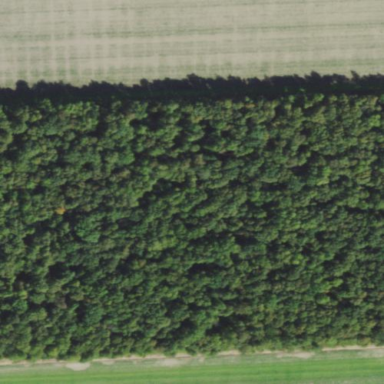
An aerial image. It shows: Deciduous broadleaved woodland.